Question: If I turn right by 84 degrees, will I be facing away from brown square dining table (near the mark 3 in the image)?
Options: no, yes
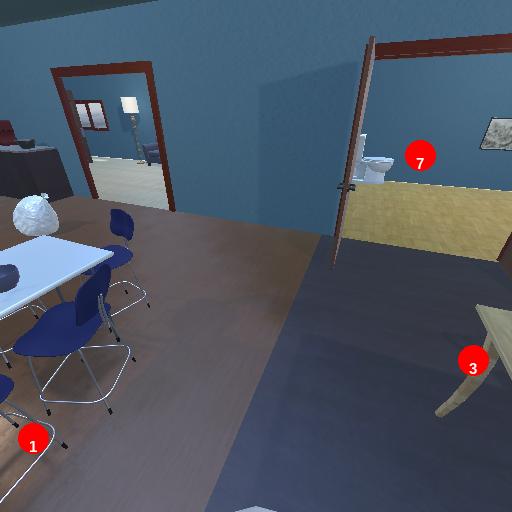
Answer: no